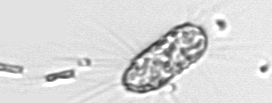
Label: Corethron_hystrix